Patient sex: M
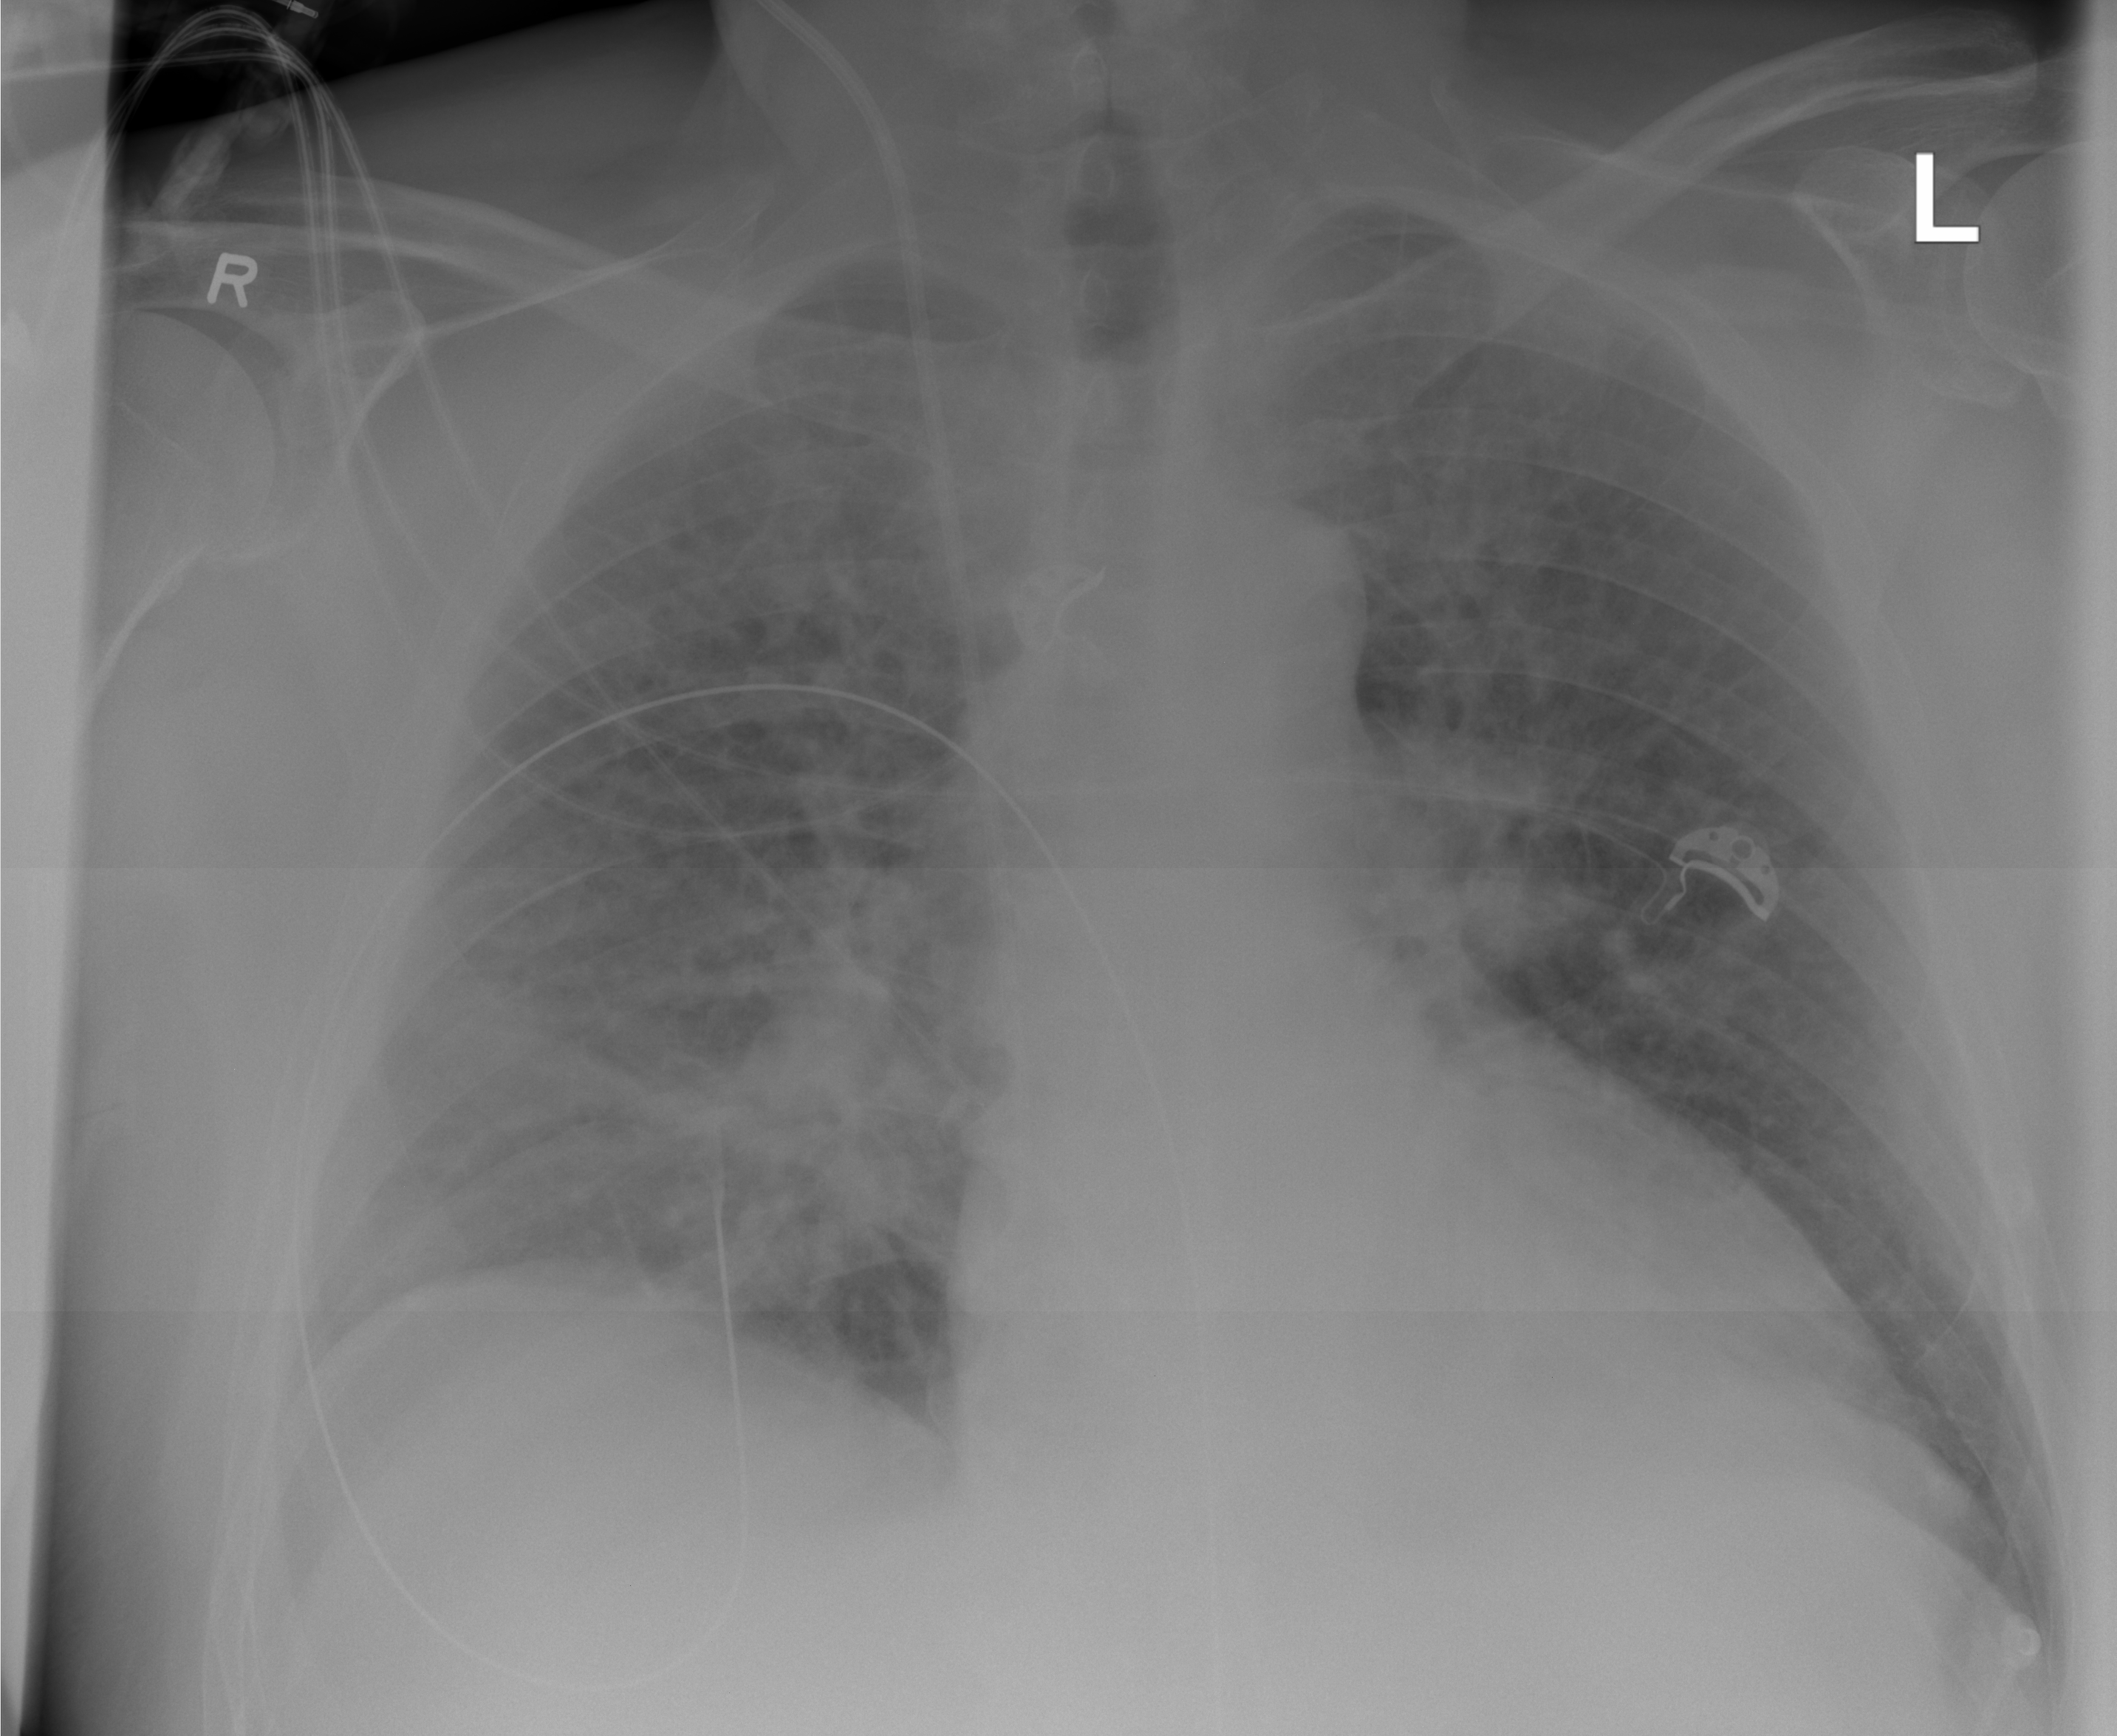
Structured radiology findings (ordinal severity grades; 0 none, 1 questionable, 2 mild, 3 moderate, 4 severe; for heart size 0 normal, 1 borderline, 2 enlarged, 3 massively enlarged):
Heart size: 2
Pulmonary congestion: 2
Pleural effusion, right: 0
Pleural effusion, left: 0
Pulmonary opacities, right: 2
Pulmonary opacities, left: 0
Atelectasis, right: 2
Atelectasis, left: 0